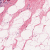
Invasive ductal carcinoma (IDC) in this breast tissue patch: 0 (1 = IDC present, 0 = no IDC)